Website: crate-barrel
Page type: billing-address
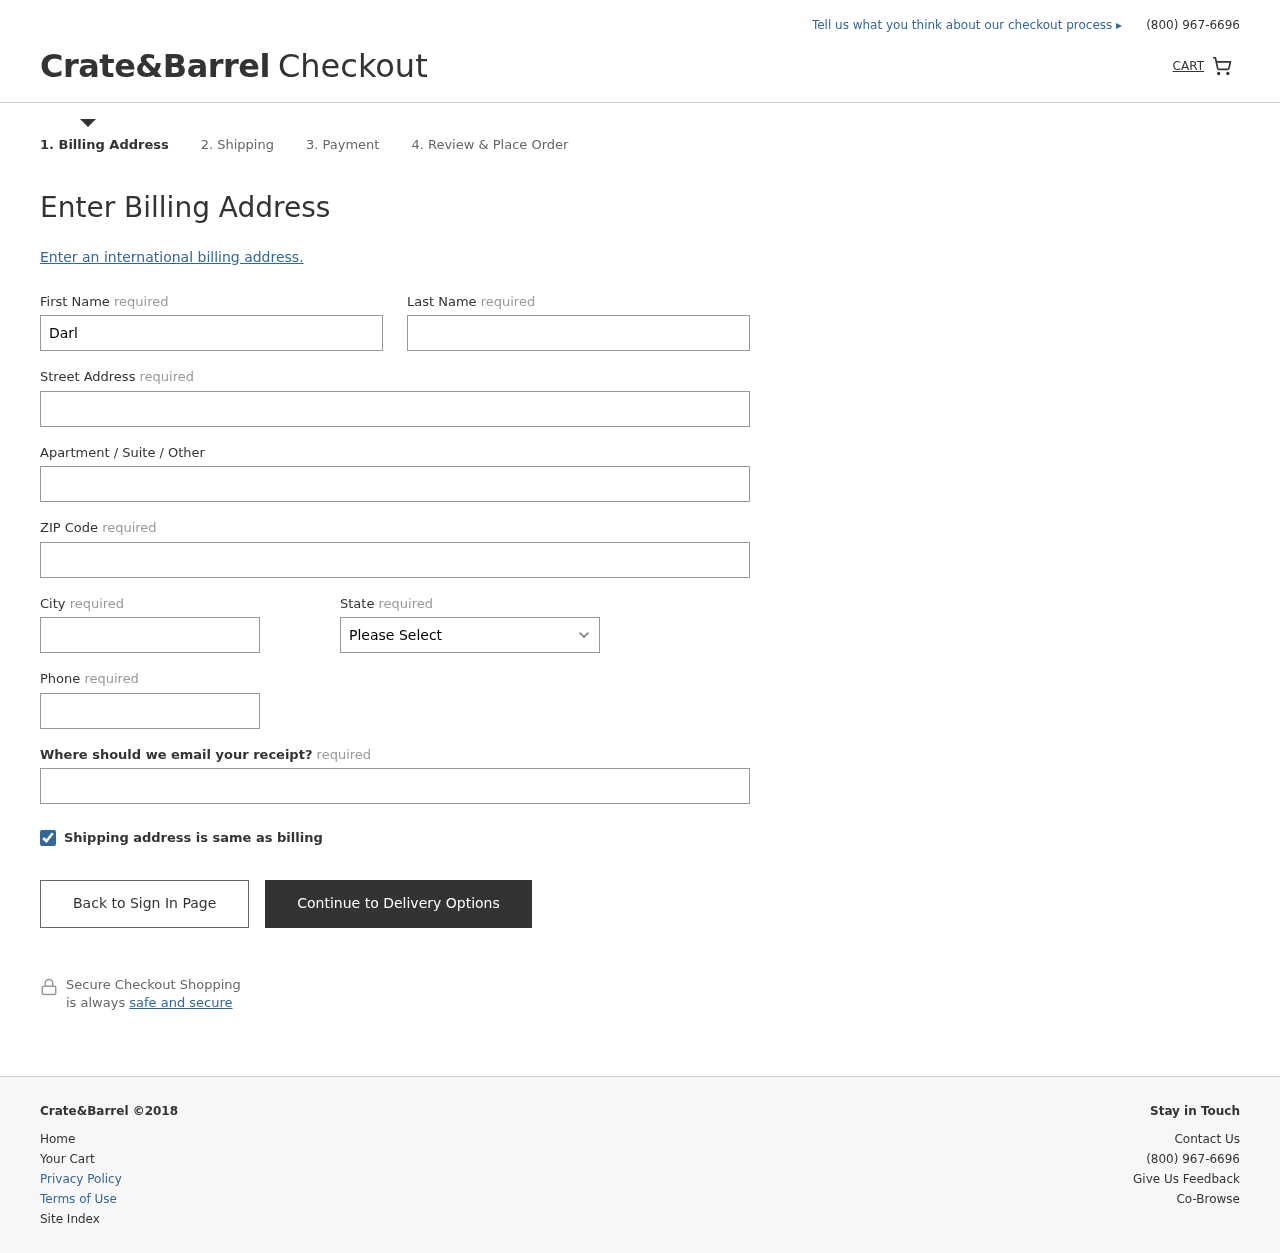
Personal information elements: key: PII_STATE
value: Oklahoma
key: PII_FIRSTNAME
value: Darlene
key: PII_LASTNAME
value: Jones
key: PII_STREET
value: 4455 Calvin Mountains Apt. 590
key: PII_POSTCODE
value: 18112
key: PII_CITY
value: East Diana
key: PII_PHONE
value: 7119379508
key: PII_EMAIL
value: darlene_jones@hotmail.com